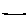
Label: line